Chest X-ray. View position: AP
Patient age: 66
Patient sex: F
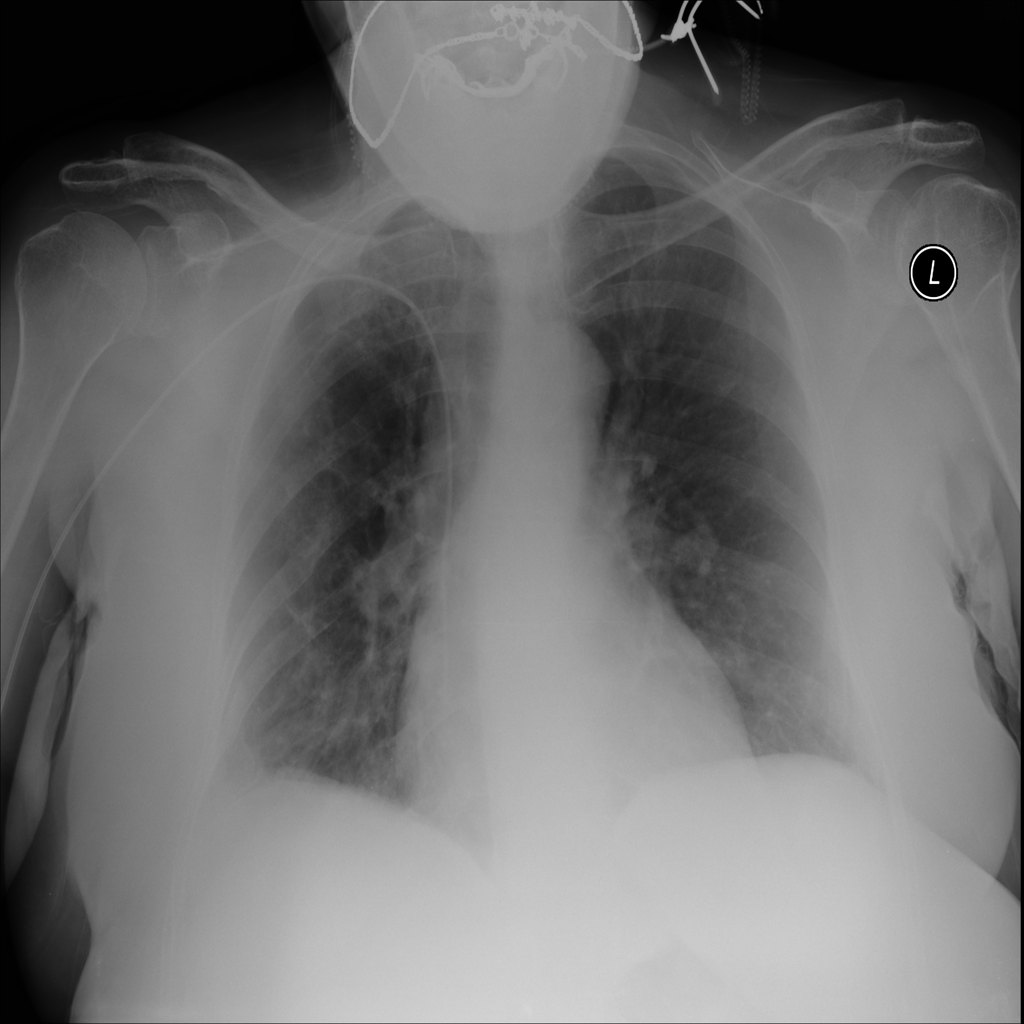
Finding: Pneumothorax